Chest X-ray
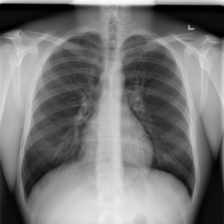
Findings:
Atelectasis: negative
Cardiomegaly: negative
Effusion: negative
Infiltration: negative
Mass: negative
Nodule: negative
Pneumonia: negative
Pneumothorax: negative
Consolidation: negative
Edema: negative
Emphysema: negative
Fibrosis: negative
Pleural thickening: negative
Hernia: negative